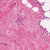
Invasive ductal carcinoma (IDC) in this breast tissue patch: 0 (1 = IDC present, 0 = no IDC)